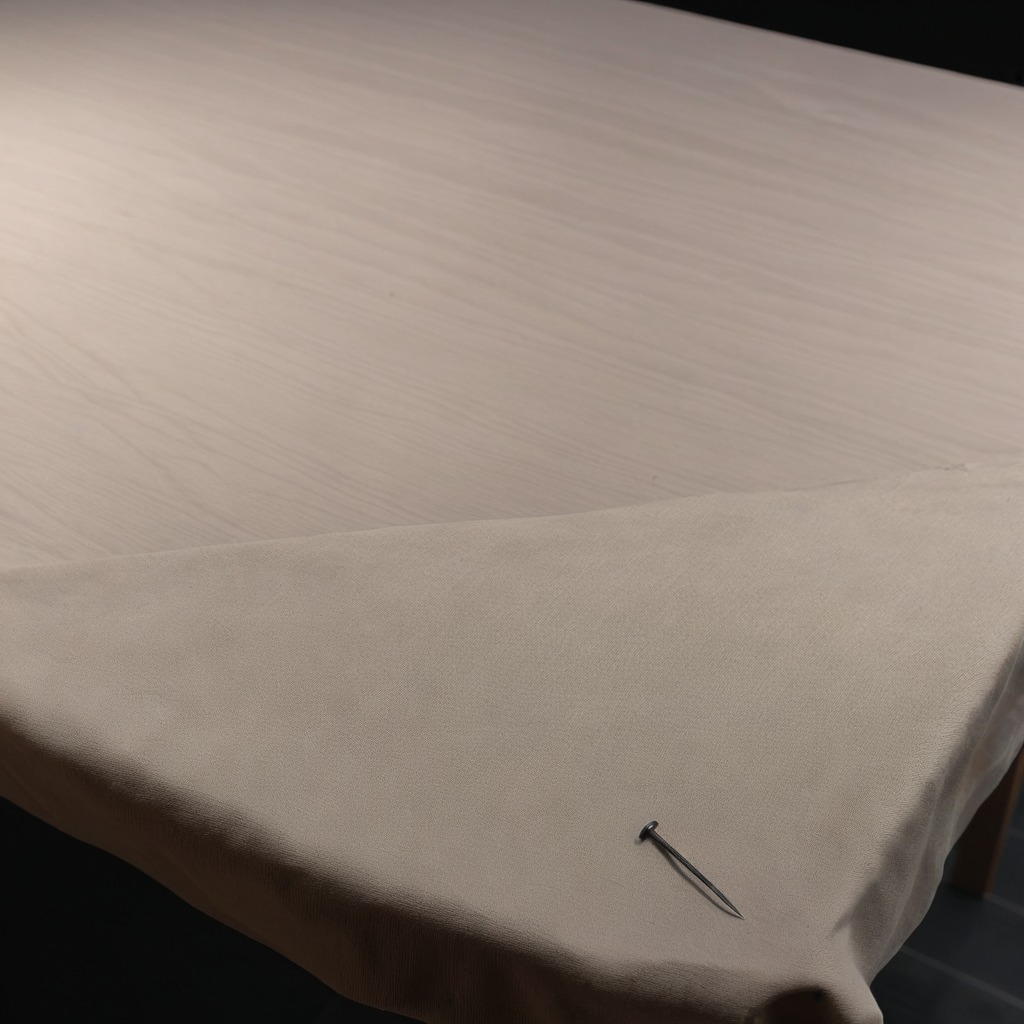
An iron nail is lying on the wooden table.